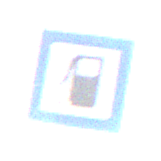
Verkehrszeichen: Tankstelle
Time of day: SunriseSunset
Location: Outdoor (RoadRail)
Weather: PartlyCloudy
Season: NotSpecified
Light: Natural